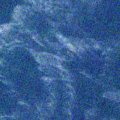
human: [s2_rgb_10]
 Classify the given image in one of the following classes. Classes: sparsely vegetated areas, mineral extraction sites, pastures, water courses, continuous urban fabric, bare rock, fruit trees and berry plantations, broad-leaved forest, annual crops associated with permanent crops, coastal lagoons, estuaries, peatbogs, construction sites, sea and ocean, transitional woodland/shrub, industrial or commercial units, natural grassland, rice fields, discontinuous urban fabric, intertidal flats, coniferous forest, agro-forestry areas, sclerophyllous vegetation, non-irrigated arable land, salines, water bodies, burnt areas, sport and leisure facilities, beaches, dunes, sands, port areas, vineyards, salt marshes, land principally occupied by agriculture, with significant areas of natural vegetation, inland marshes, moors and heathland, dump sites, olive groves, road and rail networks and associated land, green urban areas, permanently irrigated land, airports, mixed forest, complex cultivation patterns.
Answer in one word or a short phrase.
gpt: water bodies